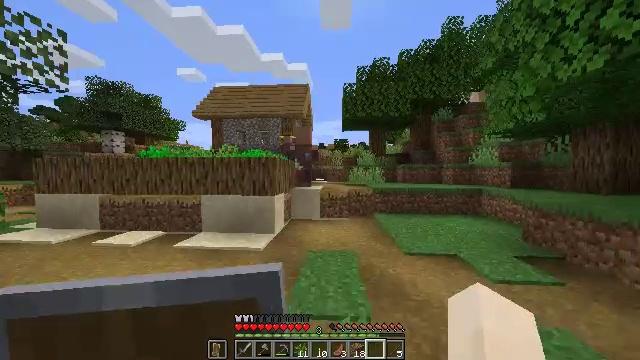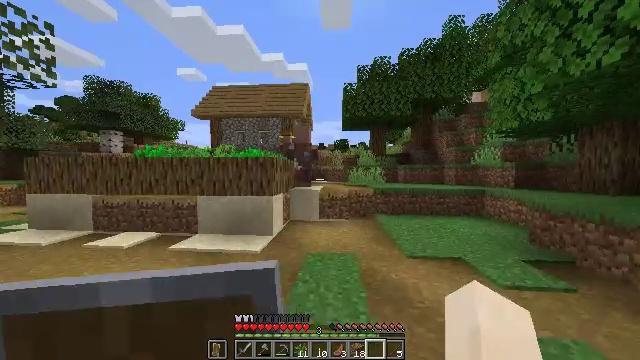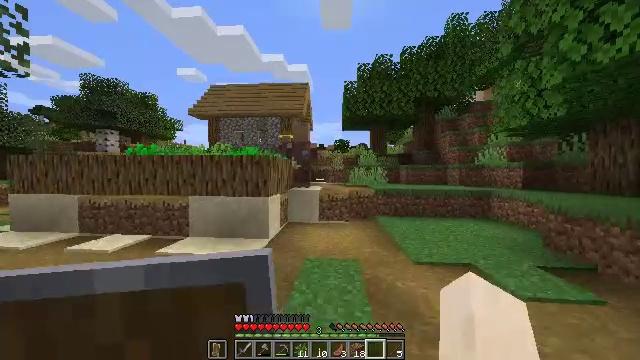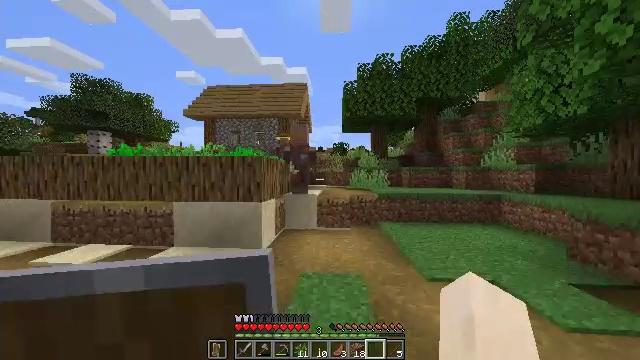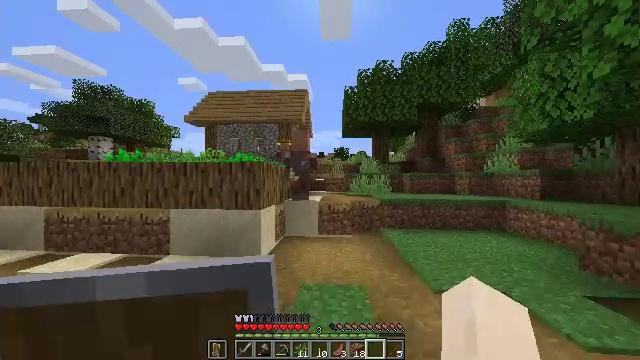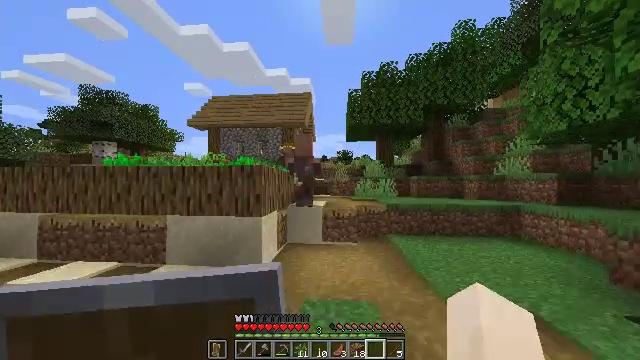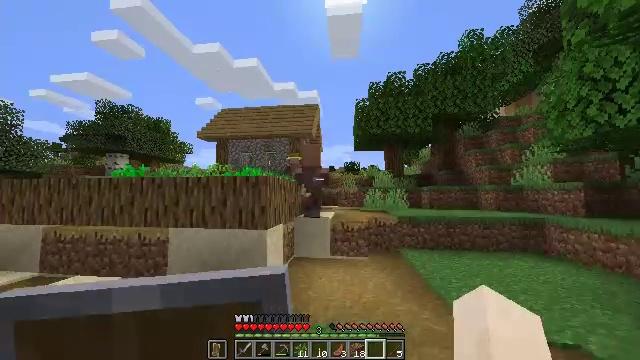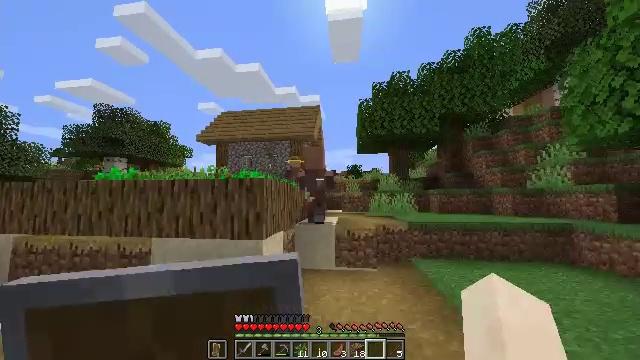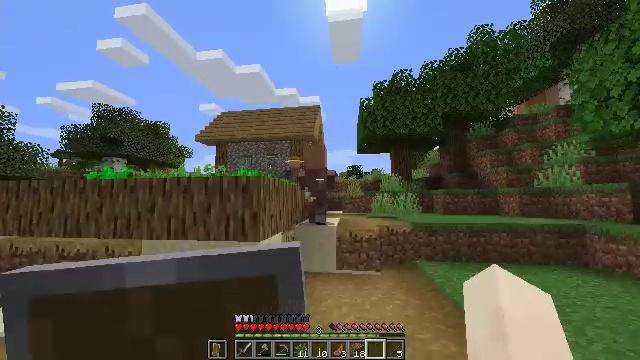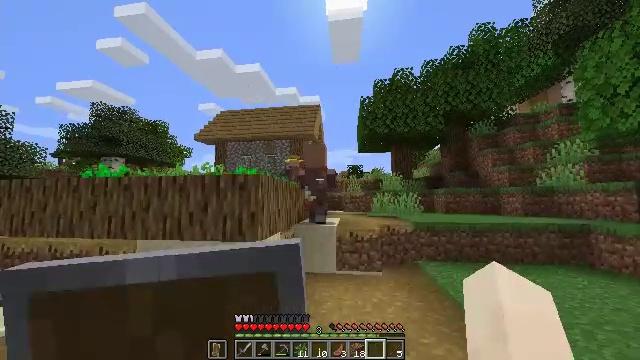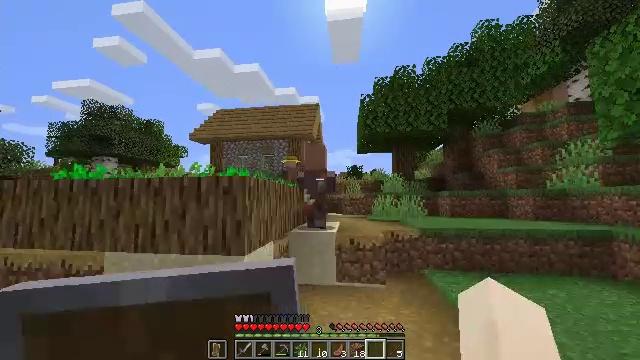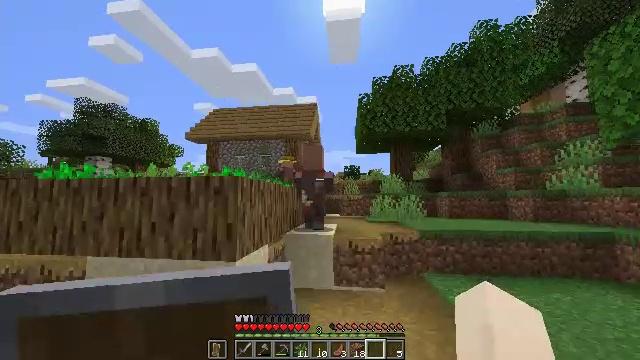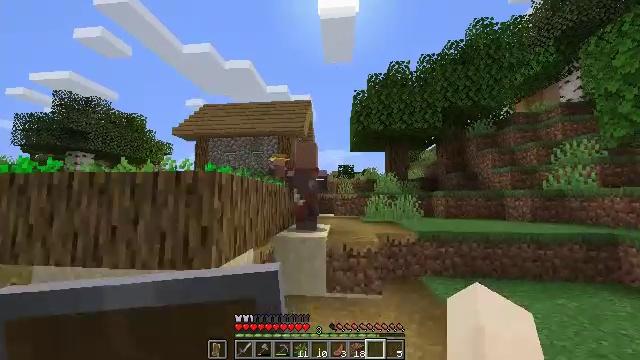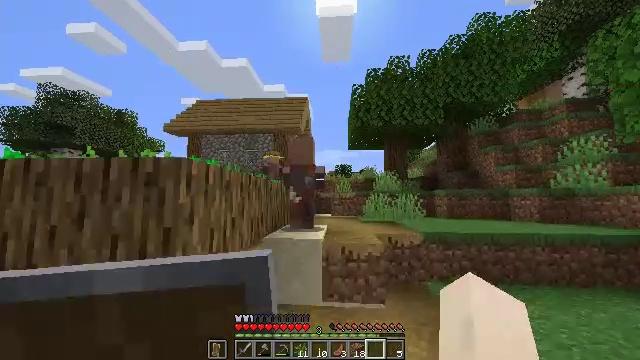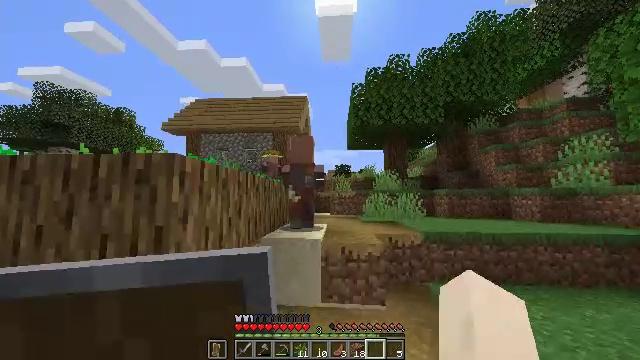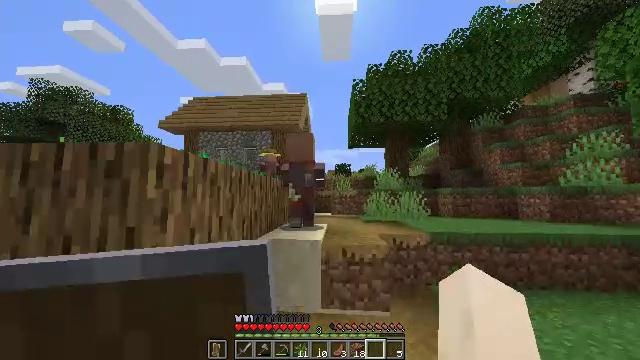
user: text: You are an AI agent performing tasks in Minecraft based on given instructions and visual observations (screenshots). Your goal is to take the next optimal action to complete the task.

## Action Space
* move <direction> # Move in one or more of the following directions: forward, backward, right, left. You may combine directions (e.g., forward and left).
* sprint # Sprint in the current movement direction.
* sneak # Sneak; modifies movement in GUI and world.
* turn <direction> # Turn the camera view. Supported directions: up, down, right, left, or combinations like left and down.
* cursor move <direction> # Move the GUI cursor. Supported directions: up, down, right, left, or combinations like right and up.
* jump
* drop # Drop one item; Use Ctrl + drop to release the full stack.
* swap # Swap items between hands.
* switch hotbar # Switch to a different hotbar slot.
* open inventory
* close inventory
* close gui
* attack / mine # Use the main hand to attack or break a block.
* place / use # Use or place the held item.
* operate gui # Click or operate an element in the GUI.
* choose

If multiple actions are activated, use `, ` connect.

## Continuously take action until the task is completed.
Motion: motion action
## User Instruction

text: Remove the cauldron from its current position.
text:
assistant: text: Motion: move forward
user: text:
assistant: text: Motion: move forward
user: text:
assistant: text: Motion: move forward
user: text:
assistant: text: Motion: move forward, turn up
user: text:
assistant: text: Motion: move forward, turn up
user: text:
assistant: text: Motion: move forward, turn left and up
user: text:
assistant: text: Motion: move forward
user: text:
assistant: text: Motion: move forward
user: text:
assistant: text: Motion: move forward
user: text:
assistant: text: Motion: move forward
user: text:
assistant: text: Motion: move forward
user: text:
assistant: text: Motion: move forward, turn right
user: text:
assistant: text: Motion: move forward
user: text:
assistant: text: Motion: move forward
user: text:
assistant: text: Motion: move forward
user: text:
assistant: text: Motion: move forward
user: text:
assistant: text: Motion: move forward
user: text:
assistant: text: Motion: move forward
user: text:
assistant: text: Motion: move forward, turn left
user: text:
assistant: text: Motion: move forward
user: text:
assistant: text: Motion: move forward, jump
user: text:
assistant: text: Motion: move forward, jump
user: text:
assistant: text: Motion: move forward, jump
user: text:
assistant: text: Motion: move forward, turn right and down
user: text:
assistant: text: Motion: move forward, turn down
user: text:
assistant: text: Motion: move forward, turn down
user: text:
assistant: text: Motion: move forward
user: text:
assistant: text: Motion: move forward
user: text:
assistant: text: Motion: move forward
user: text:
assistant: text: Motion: no_op